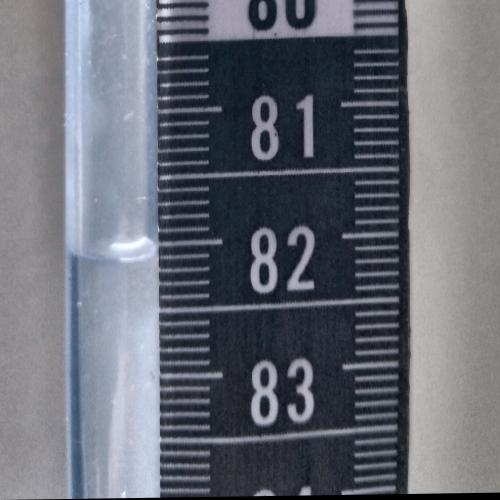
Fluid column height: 82.1 cm